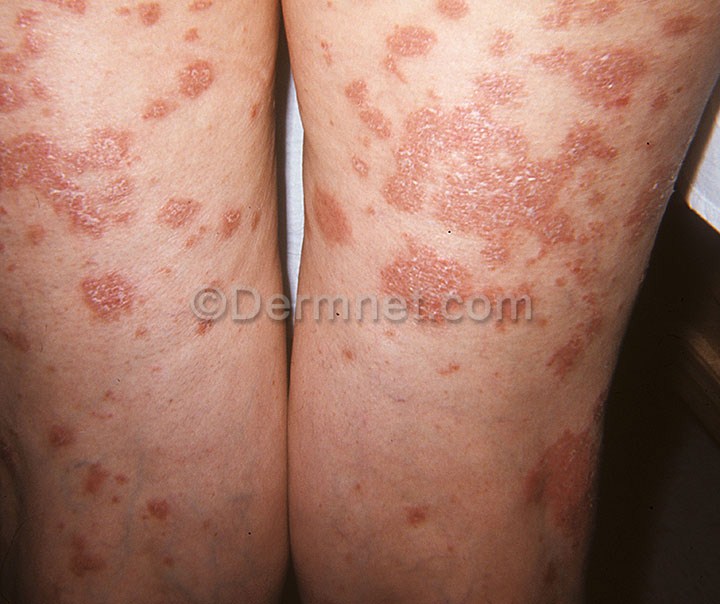
Disease: Psoriasis pictures Lichen Planus and related diseases